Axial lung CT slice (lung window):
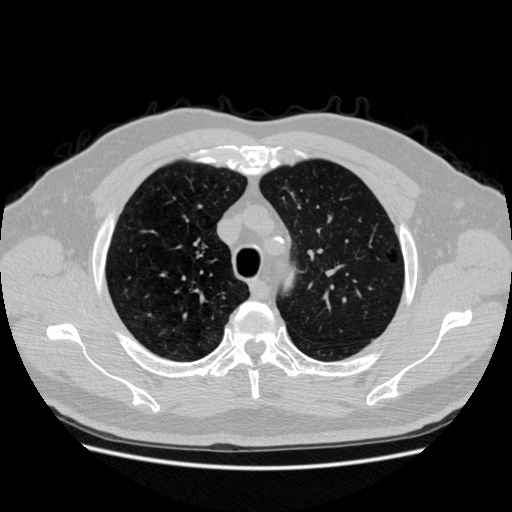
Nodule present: no